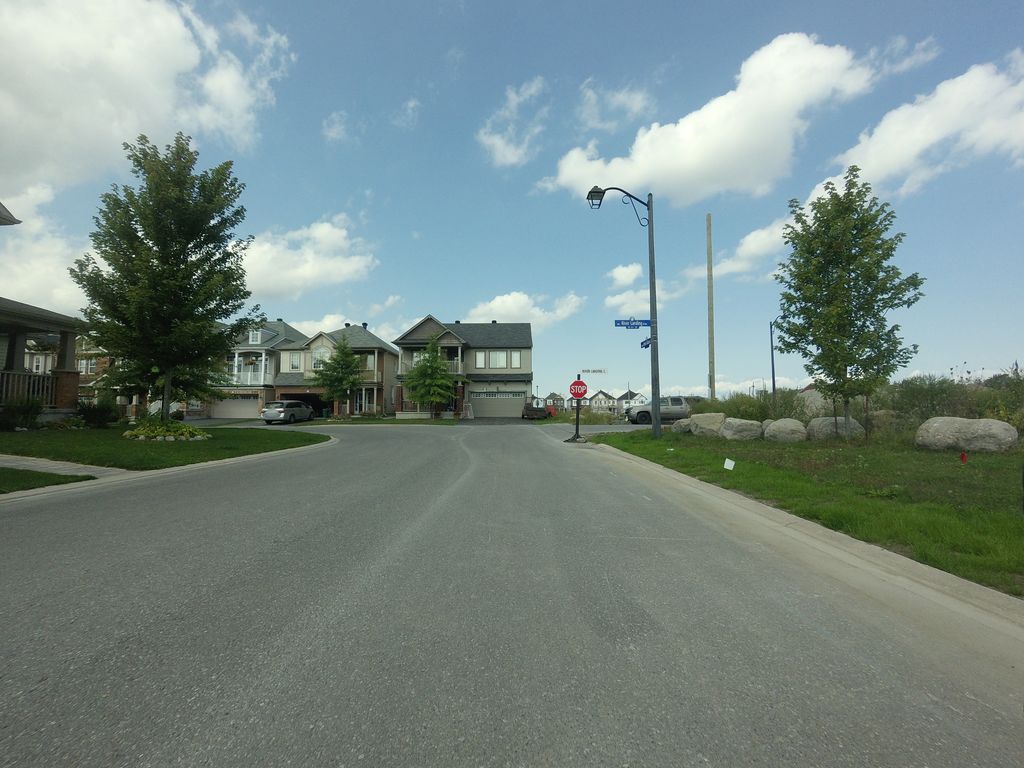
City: ottawa-gatineau